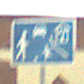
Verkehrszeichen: BeginnVerkehrsberuhigterBereich
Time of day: Midday
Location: Outdoor (Suburban)
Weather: PartlyCloudy
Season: NotSpecified
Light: Natural